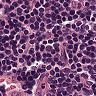
Metastatic tissue present: no